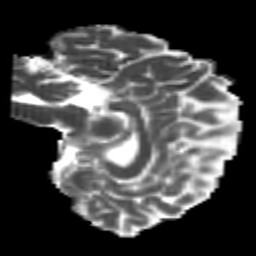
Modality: MD
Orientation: sagittal
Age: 24
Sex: female
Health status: healthy
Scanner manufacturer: philips
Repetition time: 7.385 s
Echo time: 0.08599 s